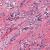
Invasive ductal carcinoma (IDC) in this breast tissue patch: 1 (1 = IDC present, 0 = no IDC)